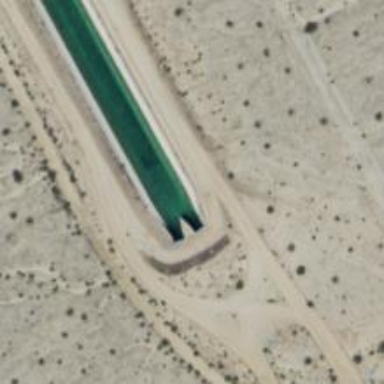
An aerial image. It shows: Canal tunnel known as culvert. It is type of water feature.